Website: home-depot
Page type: delivery-shipping
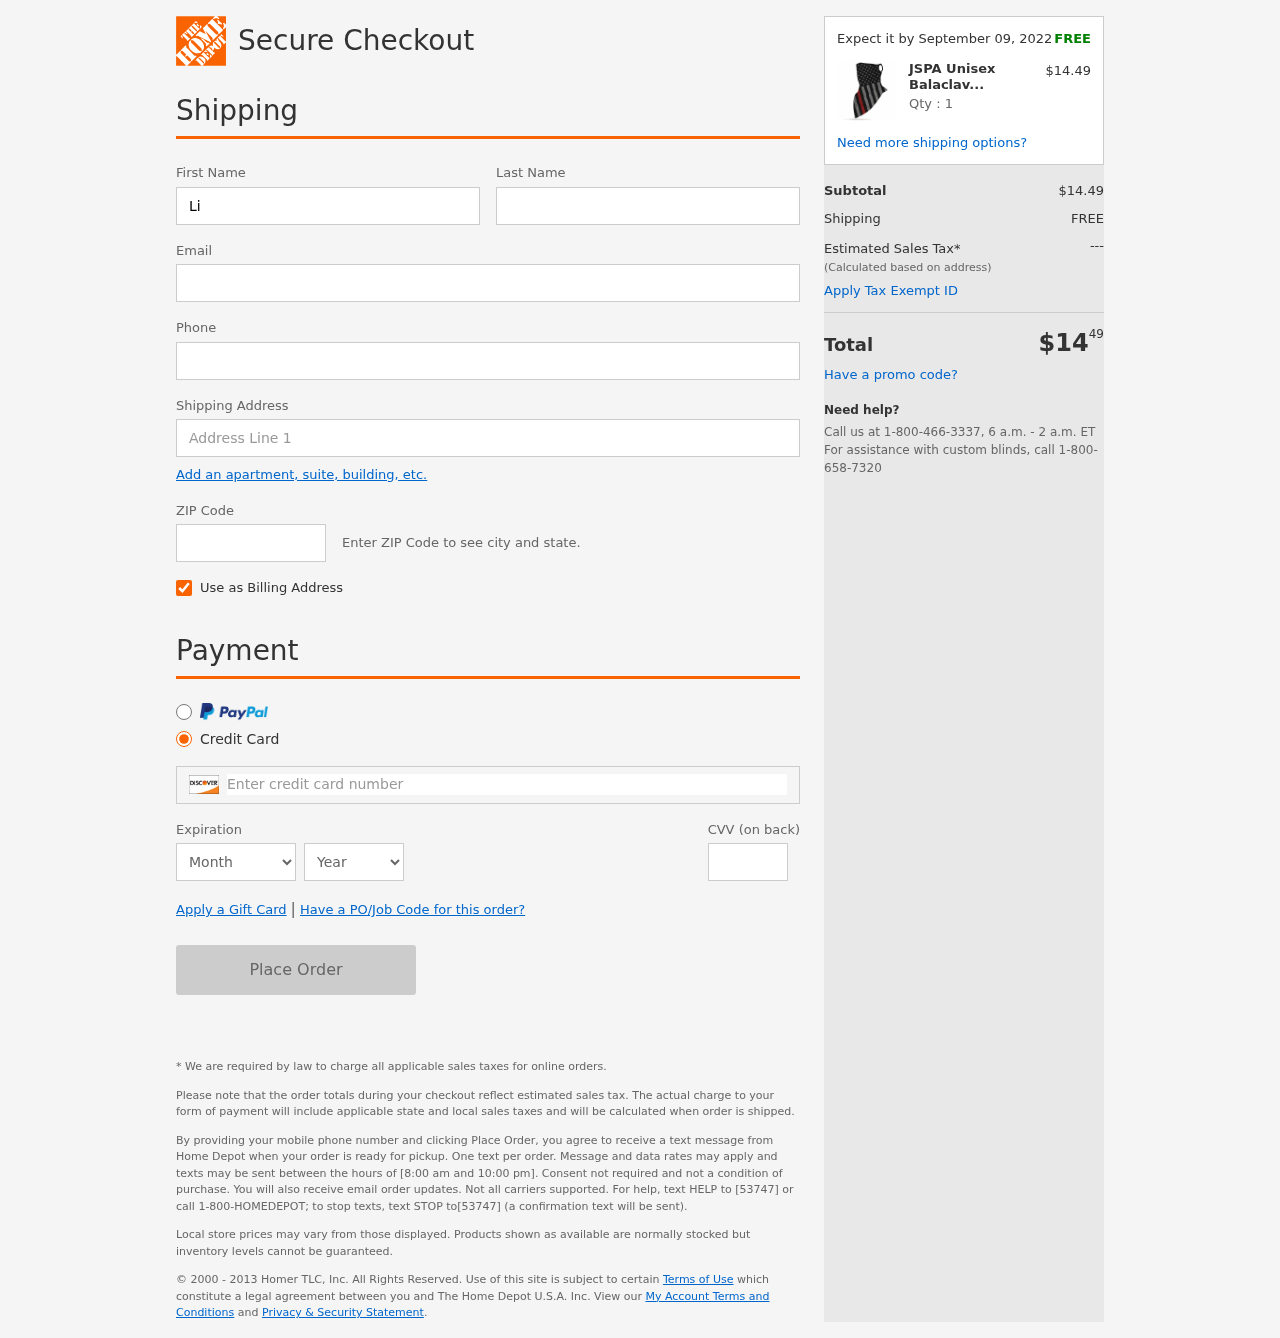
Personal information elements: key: PII_CARD_CVV
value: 285
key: PII_CARD_EXPIRY_MONTH
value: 07
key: PII_CARD_EXPIRY_YEAR
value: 29
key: PII_CARD_NUMBER
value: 6011 3026 6589 1119
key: PII_EMAIL
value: lisasanchez@hotmail.com
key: PII_FIRSTNAME
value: Lisa
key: PII_LASTNAME
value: Sanchez
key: PII_PHONE
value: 9517811495
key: PII_POSTCODE
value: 17116
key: PII_STREET
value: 397 Nicholas Brook
Product elements: key: PRODUCT1_NAME
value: JSPA Unisex Balaclava Ear Hanger Mask Sun Protection Face Mask Balaclava for Men Women Washable Face
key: PRODUCT1_PRICE
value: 14.49
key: PRODUCT1_QUANTITY
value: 1
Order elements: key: ORDER_DELIVERY_DATE
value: Expect it by September 09, 2022
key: ORDER_SUBTOTAL
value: $14.49
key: ORDER_SHIPPING_COST
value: FREE
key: ORDER_TOTAL
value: $1449